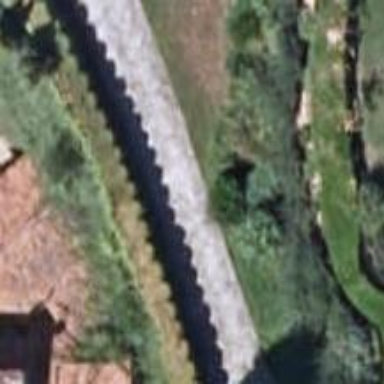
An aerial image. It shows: Fence.